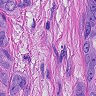
Metastatic tissue present: yes